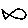
Label: fish